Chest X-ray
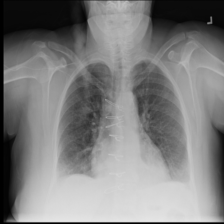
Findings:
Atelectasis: positive
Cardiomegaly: negative
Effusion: negative
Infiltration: negative
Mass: negative
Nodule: negative
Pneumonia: negative
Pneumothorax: negative
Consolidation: positive
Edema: negative
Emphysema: negative
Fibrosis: negative
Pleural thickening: negative
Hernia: negative